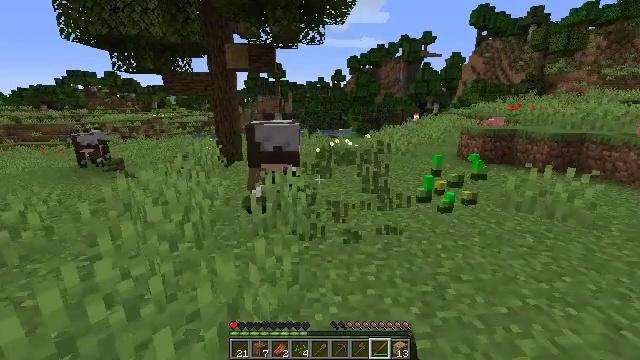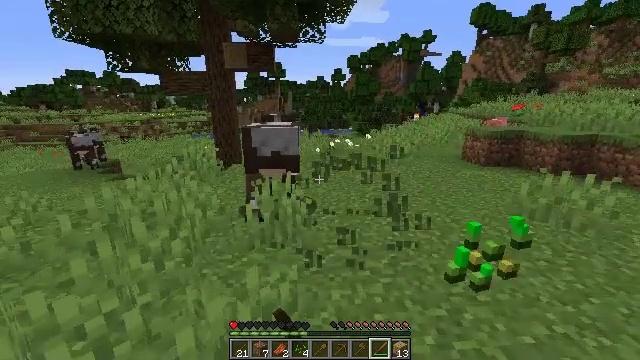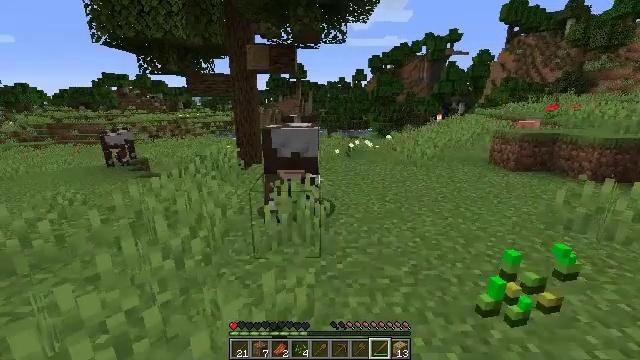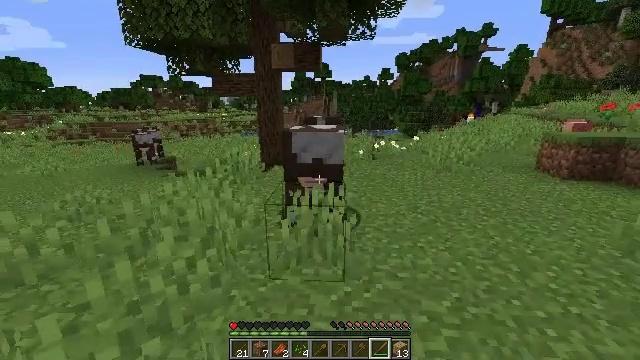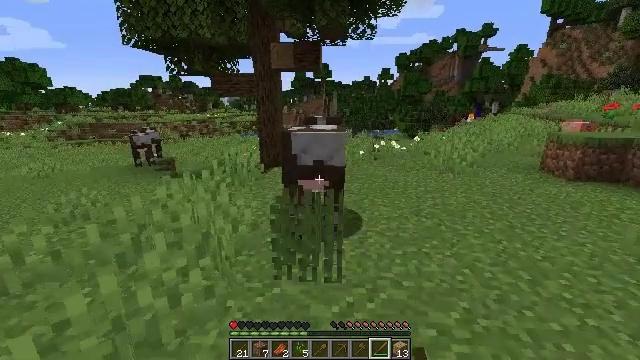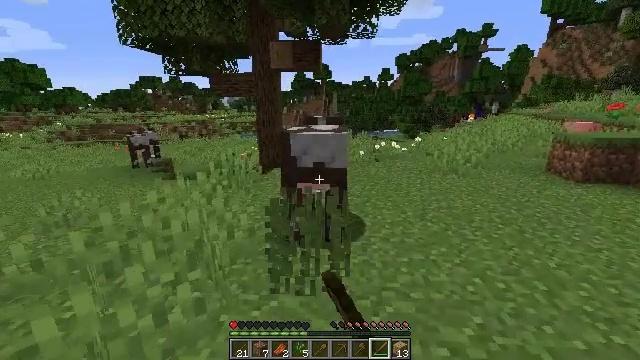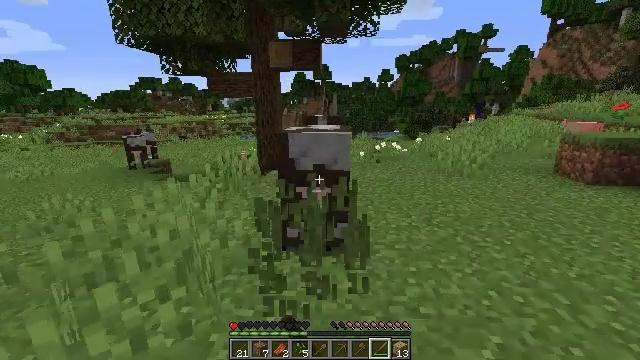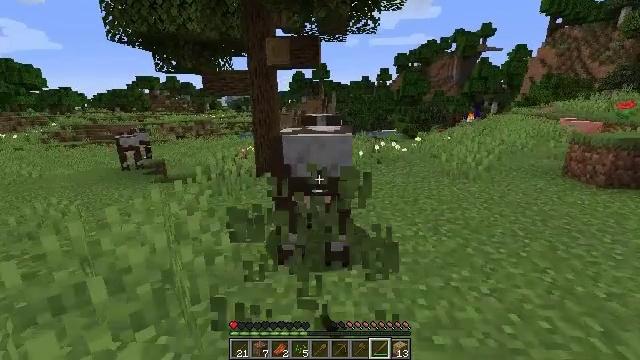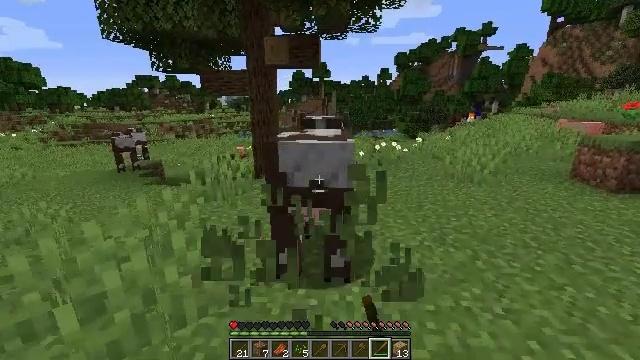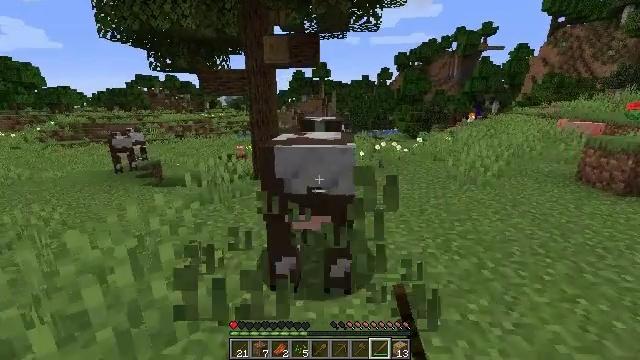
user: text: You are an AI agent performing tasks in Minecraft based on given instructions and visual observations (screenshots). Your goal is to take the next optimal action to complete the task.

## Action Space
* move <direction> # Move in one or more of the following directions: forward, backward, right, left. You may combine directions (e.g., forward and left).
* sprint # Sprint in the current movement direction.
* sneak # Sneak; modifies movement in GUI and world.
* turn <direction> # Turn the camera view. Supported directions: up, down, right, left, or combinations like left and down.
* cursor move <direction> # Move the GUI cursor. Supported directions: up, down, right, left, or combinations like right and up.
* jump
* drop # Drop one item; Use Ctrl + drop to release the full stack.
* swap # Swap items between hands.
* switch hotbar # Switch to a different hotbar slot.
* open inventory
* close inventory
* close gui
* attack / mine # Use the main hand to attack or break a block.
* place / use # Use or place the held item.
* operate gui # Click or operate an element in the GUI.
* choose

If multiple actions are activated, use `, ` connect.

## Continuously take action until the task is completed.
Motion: motion action
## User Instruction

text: Break the grass block.
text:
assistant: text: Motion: move forward, attack / mine
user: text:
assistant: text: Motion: move forward, turn left, attack / mine
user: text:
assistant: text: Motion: move forward, turn left
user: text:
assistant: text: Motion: move forward, attack / mine
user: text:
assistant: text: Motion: move forward, attack / mine
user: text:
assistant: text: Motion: move forward, attack / mine
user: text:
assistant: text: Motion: move forward, attack / mine
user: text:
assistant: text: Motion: move forward, attack / mine
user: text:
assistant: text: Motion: move forward, attack / mine
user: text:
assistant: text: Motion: no_op